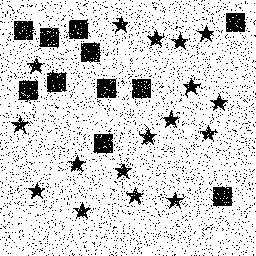
Squares: 11
Triangles: 0
Stars: 17
Total shapes: 28